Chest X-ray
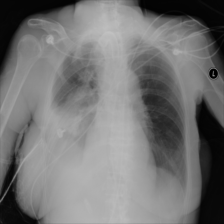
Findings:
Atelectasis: negative
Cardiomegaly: negative
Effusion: positive
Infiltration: positive
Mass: negative
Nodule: negative
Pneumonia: negative
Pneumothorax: negative
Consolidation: negative
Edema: negative
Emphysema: negative
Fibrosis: negative
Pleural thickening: negative
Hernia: negative